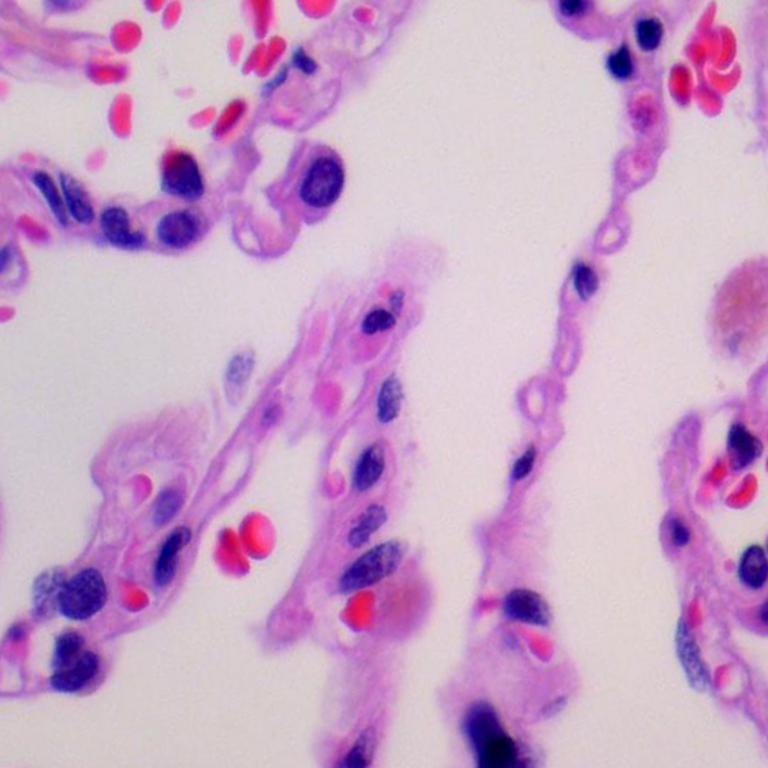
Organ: lung
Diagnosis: benign